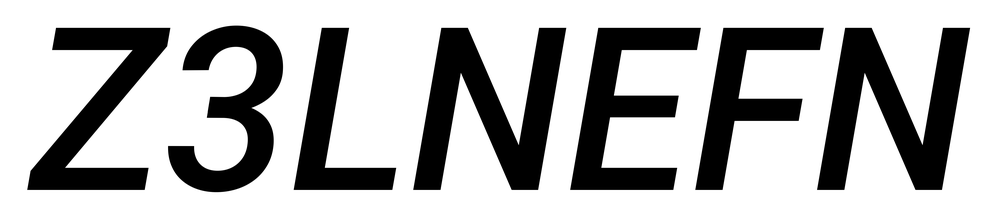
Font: Roboto-Italic_Medium_Italic